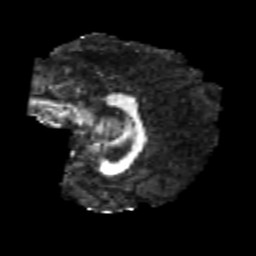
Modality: FA
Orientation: sagittal
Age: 20
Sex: female
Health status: healthy
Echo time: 0.074 s